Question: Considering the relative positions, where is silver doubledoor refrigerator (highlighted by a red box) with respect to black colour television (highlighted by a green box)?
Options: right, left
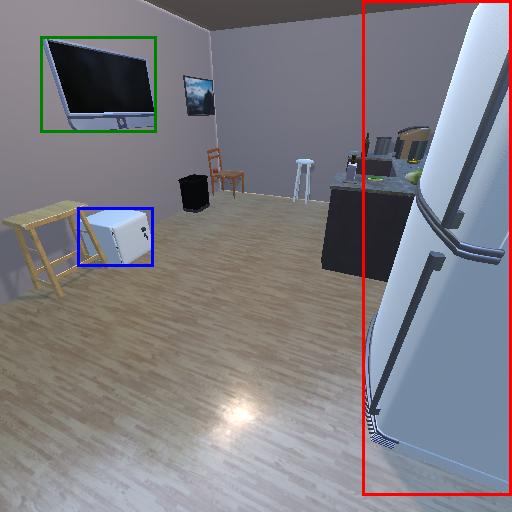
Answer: right